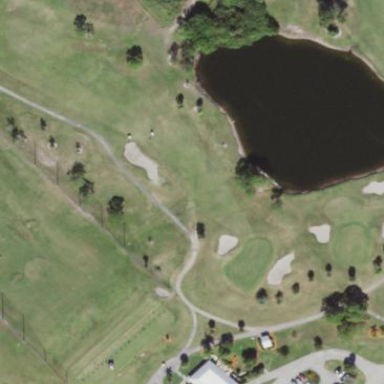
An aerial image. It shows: Golf fairway surrounded by grass.